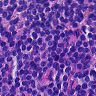
Metastatic tissue present: no